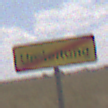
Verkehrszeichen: EndeDerUmleitungsankuendigung
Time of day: Midday
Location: Outdoor (Nature)
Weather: PartlyCloudy
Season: NotSpecified
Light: Natural